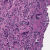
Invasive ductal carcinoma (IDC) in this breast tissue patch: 0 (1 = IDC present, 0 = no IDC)